Электрическая цепь (см. рисунок) собрана из одинаковых омметров и резистора, сопротивление которого $R=1.00~кОм$.  Все омметры включены в цепь так, что у приборов с нечётным номером клемма, помеченная знаком плюс, находится слева, а у чётных - сверху.
Определите показания первого, четвёртого и тринадцатого омметров. Указание. Считайте, что омметр состоит из соединённых последовательно идеального источника постоянного напряжения $U$, peзистора сопротивлением $R=1.00~кОм$ и идеального амперметра (см. рисунок ниже). При подключении к омметру исследуемого резистора показания амперметра, встроенного в омметр, автоматически пересчитываются (например, с помощью встроенного микропроцессора) так, что на цифровом табло прибора отображается значение сопротивления исследуемого резистора $R_{x}$, подключенного к омметру.
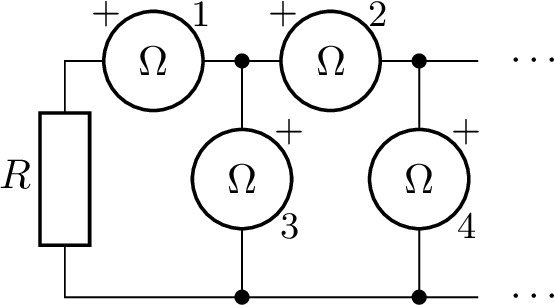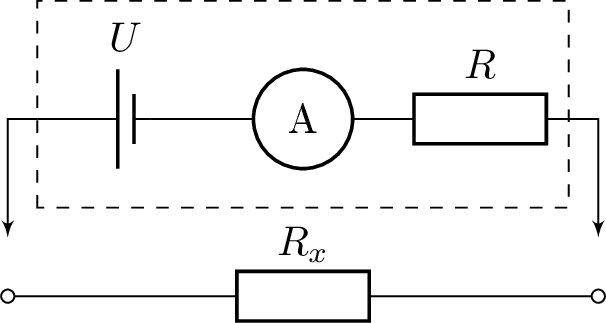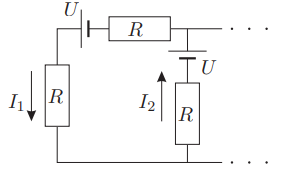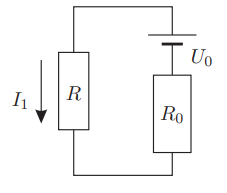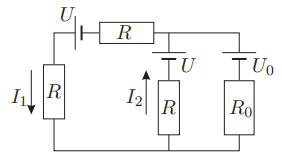
Решение: Всю цепь омметров (см. рис. $1$) можно заменить эквивалентными идеальным источником напряжения $U_{0}$ и резистором сопротивления $R_{0}$ (см. рис. $2$).   При этом ток через резистор $R$ не изменится. Поскольку число звеньев бесконечно, то значения $U_{0}$ и $R_{0}$ не зависят от номера звена, начиная с которого производится замена. Тогда эта же схема эквивалентна приведённой на рисунке ниже.  Для нахождения $U_{0}$ и $R_{0}$ воспользуемся формулами последовательного и параллельного соединения источников: $$ U_{0}=U+\left(\frac{U}{R}+\frac{U_{0}}{R_{0}}\right) \frac{R R_{0}}{R+R_{0}}, \\ R_{0}=\frac{R R_{0}}{R+R_{0}}+R. $$ Отсюда находим: $$ \begin{aligned} &U_{0}=\frac{3+\sqrt{5}}{2} U, \\ &R_{0}=\frac{1+\sqrt{5}}{2} R. \end{aligned} $$ Тогда сила тока, протекающего через внешний резистор, $$ I_{1}=\frac{U_{0}}{R_{0}+R}=\frac{U(3+\sqrt{5})}{2\left(R+R \frac{1+\sqrt{5}}{2}\right)}=\frac{U}{R}. $$ Показание первого омметра $$ R_{1}=\frac{U}{I_{1}}-R=0. $$ Показание второго омметра находим, применив закон Кирхгофа для контура с внешним резистором и первыми двумя омметрами: $$ 2 U=2 I_{1} R+I_{2} R. $$ Тогда $$ I_{2} R=2\left(U-I_{1} R\right)=0. $$ Оказывается, что сила тока $I_{2}$, текущего через второй омметр, равна нулю. Следовательно, $$ R_{2}=\frac{U}{0}-R=\infty. $$ В следующих ветвях всё повторяется. Нечётные омметры показывают ноль, чётные — бесконечность, поэтому $$ R_{1}=R_{13}=0, \\ R_{4}=\infty. $$
Ответ: $$ R_{1}=R_{13}=0, \\ R_{4}=\infty. $$
Темы:
T, Электричество, Бесконечная цепочка, Всероссийские, Электрические цепи